Question: What is the value of this measurement?
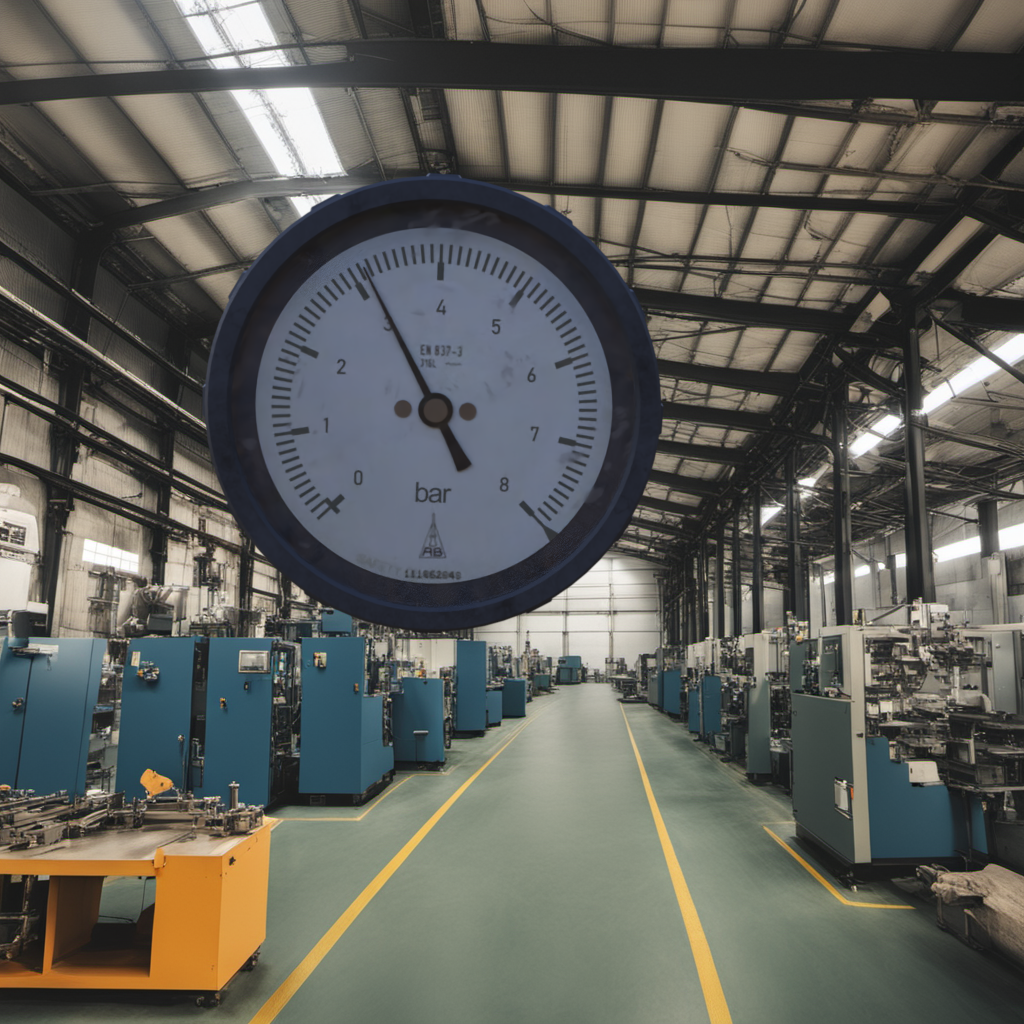
Answer: The result is 3.15
Question: What is the reading range of this measurement?
Answer: The range is from 0 to 8
Question: What is the minimum and maximum value range of this measurement?
Answer: The minimum value is 0 and the maximum value is 8